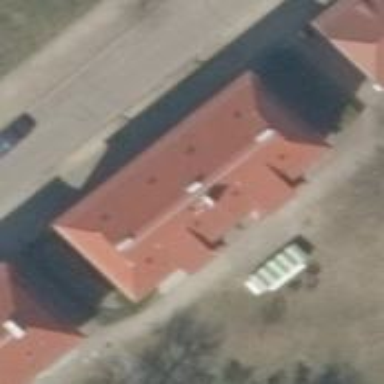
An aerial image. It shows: Apartment building with hipped roof.